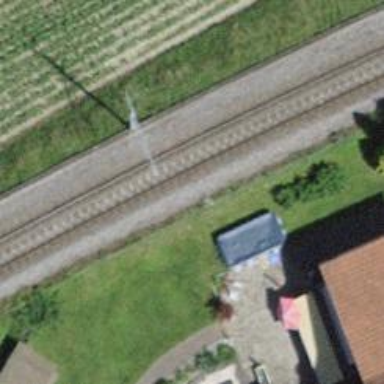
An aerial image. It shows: Single-track railway with electrified contact lines.